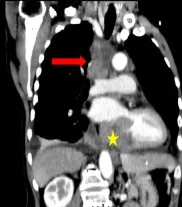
In coronal view.
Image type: radiology (ct)